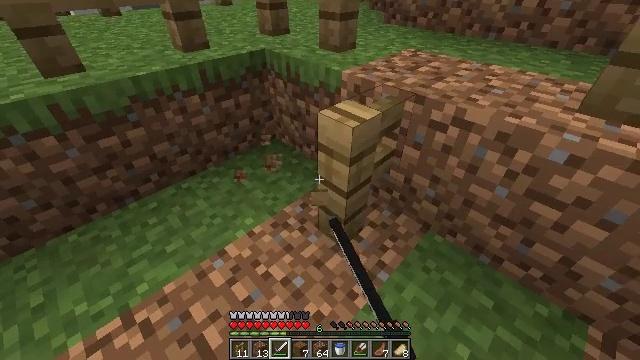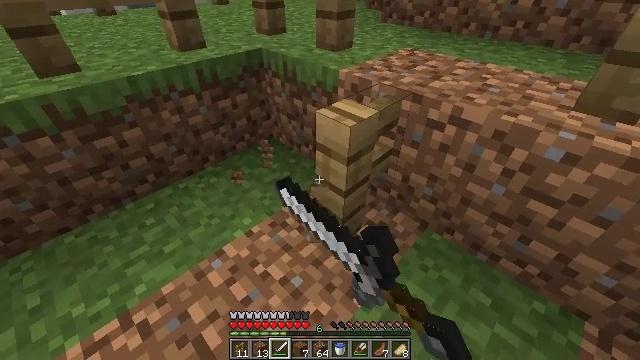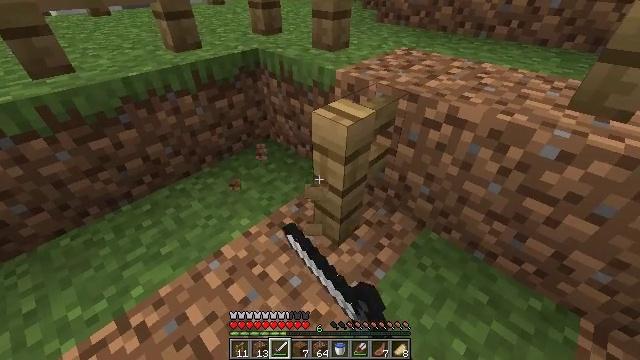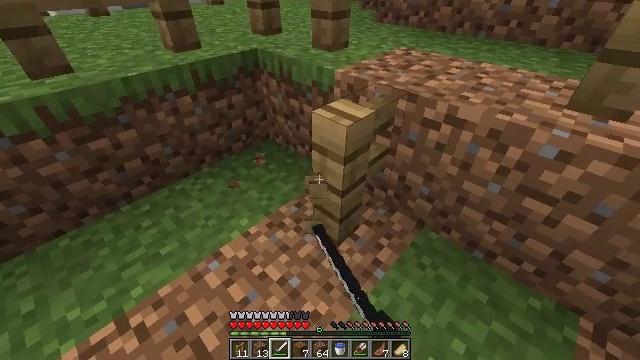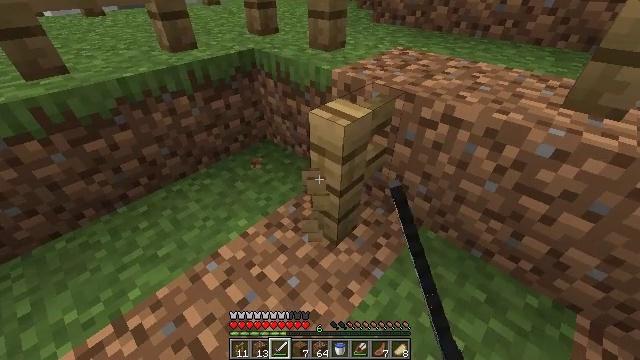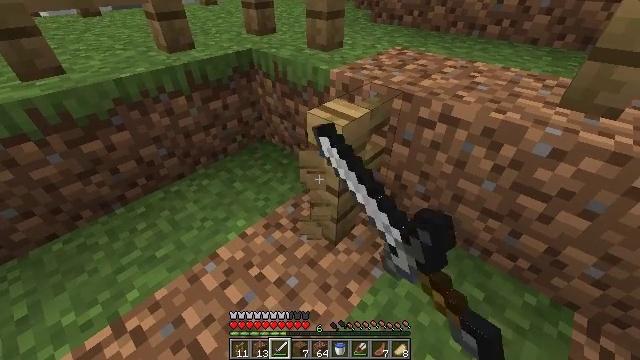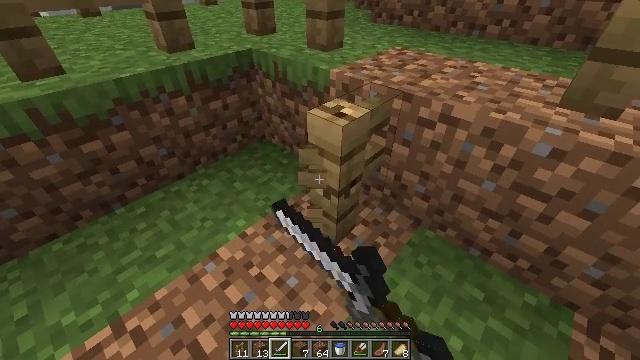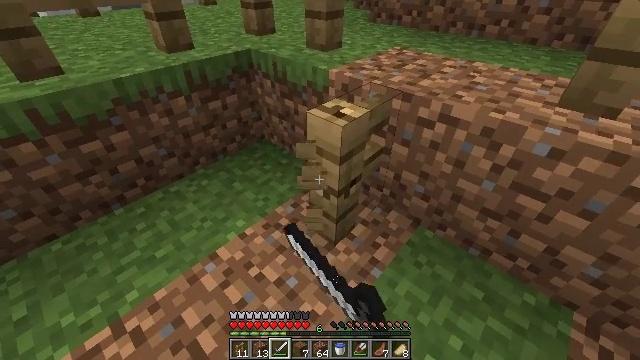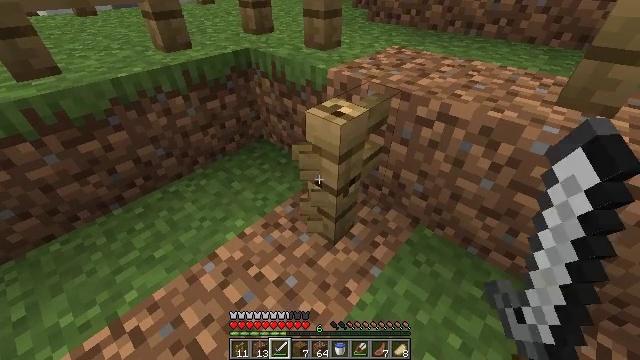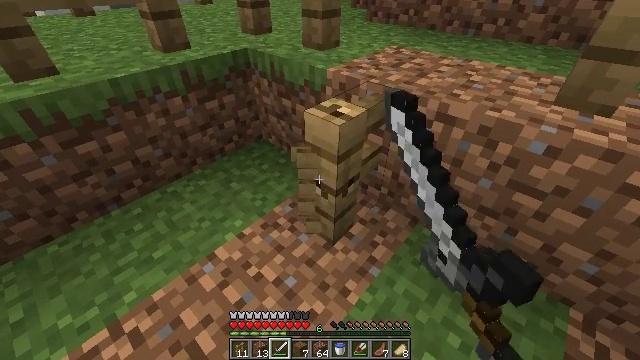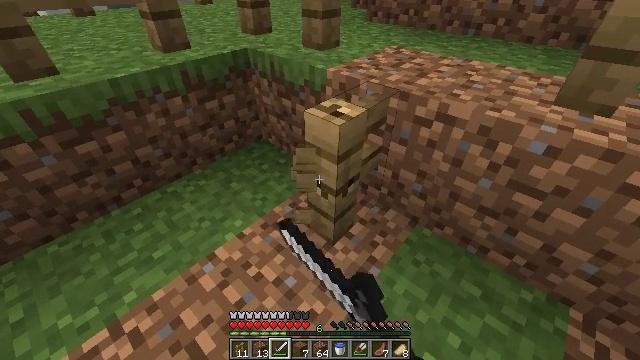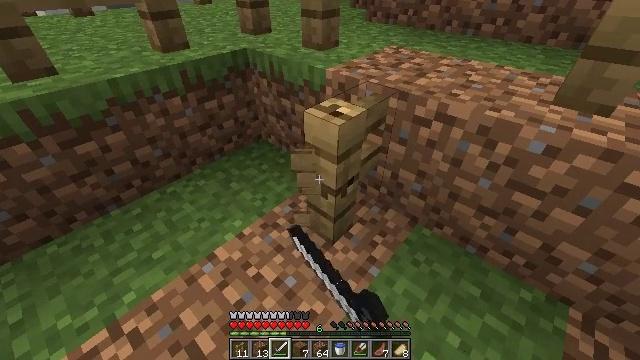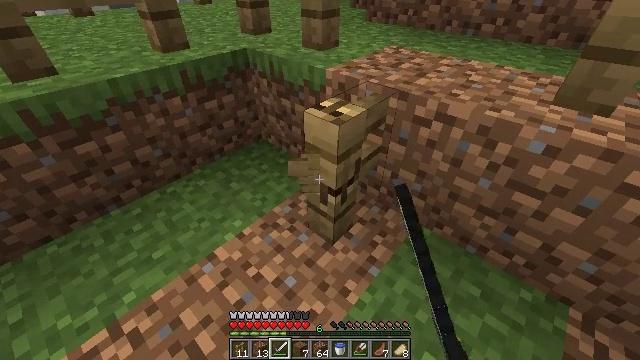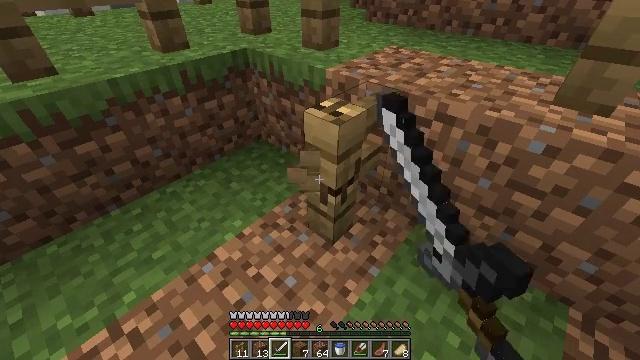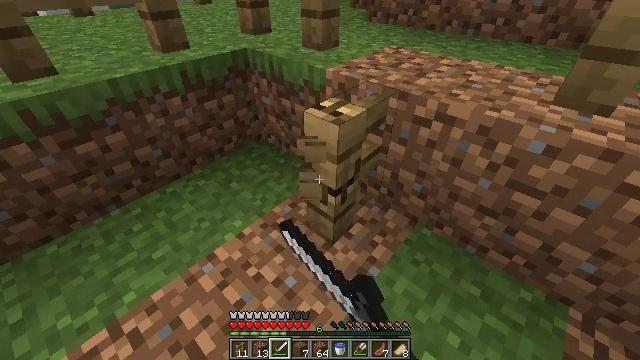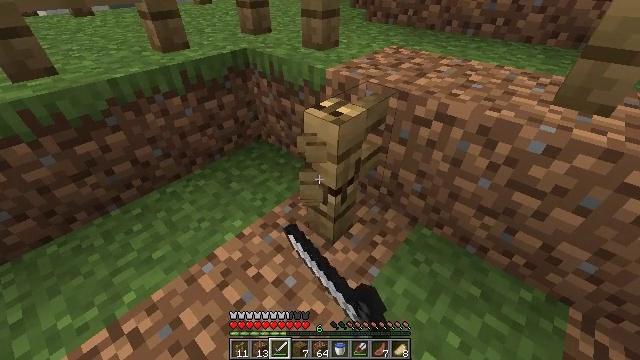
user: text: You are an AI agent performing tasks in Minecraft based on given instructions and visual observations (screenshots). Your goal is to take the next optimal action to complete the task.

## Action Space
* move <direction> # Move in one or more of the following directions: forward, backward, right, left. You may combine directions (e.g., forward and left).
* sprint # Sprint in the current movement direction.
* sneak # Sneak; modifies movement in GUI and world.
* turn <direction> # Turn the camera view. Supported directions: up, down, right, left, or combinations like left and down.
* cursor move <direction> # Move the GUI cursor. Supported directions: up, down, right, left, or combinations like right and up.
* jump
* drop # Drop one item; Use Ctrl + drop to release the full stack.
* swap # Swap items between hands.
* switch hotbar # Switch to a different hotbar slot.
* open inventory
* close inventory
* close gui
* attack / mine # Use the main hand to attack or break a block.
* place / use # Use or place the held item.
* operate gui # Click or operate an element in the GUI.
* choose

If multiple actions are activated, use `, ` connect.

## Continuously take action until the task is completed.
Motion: motion action
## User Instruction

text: Mine the oak fence from the structure.
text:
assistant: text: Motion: attack / mine
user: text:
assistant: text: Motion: attack / mine
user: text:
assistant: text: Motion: attack / mine
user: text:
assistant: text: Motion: attack / mine
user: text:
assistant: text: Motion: attack / mine
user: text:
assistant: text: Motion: attack / mine
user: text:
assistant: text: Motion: attack / mine
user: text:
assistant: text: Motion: attack / mine
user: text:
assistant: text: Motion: attack / mine
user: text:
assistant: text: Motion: attack / mine
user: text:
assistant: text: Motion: attack / mine
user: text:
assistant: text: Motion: attack / mine
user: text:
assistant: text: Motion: attack / mine
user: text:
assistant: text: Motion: attack / mine
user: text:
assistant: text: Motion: attack / mine
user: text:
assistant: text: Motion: attack / mine
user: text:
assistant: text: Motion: attack / mine
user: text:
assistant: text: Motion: attack / mine
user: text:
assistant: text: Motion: attack / mine
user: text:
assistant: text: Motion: attack / mine
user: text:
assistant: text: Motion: attack / mine
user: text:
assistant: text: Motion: attack / mine
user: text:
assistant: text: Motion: attack / mine
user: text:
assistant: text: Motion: attack / mine
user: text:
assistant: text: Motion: attack / mine
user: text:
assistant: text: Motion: attack / mine
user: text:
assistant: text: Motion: attack / mine
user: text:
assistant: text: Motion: attack / mine
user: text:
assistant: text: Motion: attack / mine
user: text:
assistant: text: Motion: attack / mine